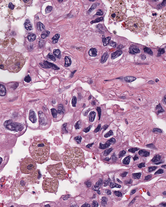
Tumor epithelial tissue: yes
Tumor-associated stroma tissue: yes
Normal tissue: no